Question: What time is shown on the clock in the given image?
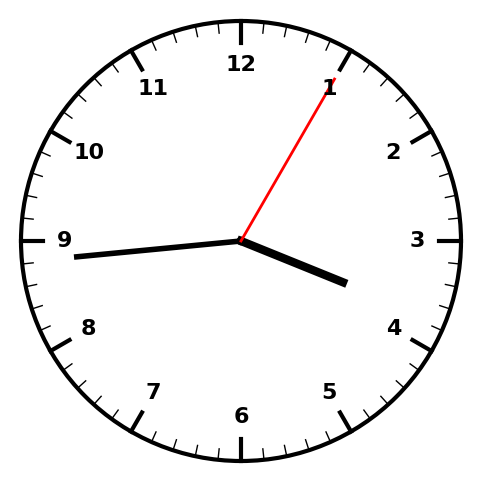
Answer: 03:44:05